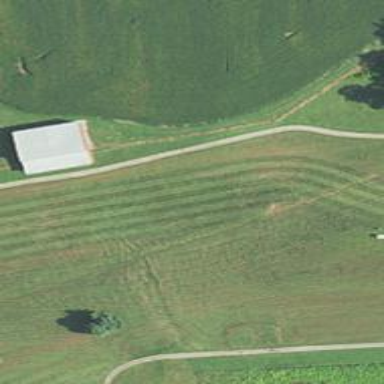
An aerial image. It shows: Grassy area designated as golf fairway.